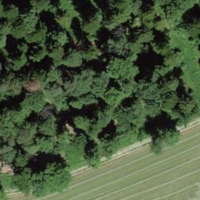
EUNIS habitat code: 44
Species observed at this site:
Symphyotrichum lanceolatum